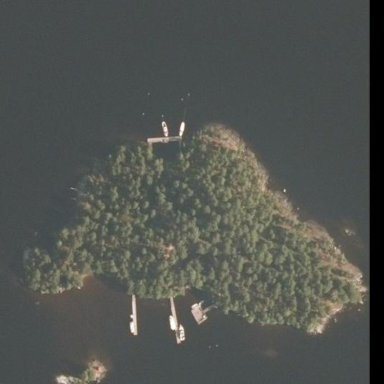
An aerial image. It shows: Image showing island.